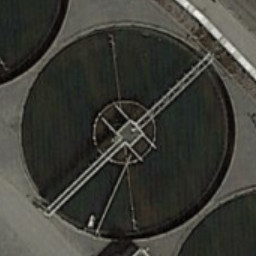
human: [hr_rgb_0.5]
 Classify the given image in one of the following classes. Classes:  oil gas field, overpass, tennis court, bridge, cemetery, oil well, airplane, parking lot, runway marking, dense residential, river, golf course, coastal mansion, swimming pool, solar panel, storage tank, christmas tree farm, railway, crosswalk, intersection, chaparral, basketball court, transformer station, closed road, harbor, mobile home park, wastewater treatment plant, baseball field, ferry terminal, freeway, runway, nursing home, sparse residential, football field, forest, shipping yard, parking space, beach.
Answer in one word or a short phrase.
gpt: wastewater treatment plant